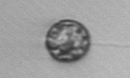
Label: coccolithophorid